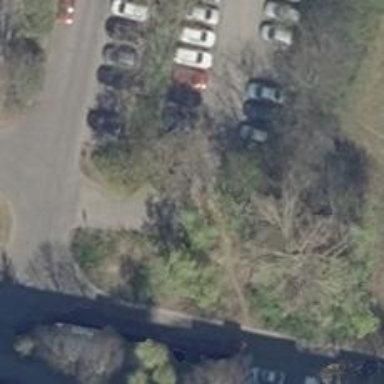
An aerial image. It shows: Parking aisle with concrete surface.